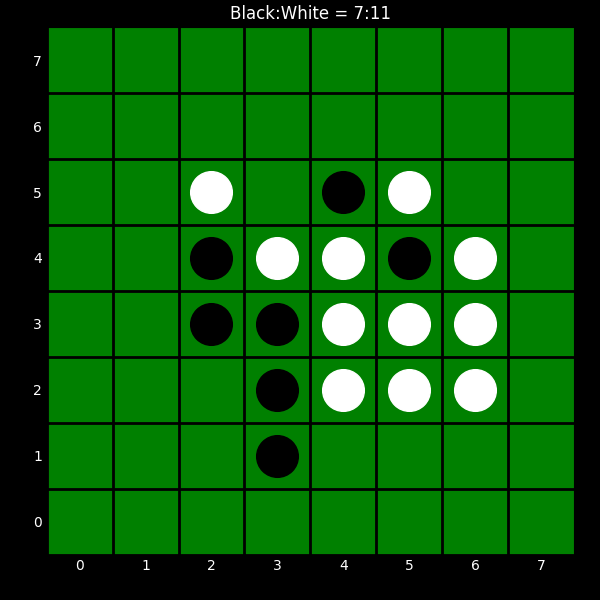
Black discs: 7
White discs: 11